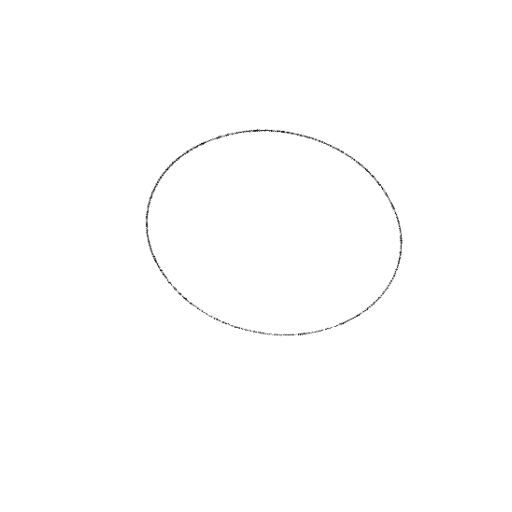
Crossing number: 0